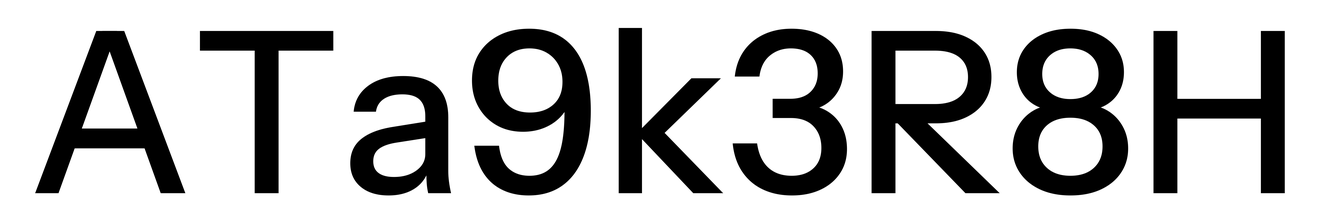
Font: InstrumentSans_Medium